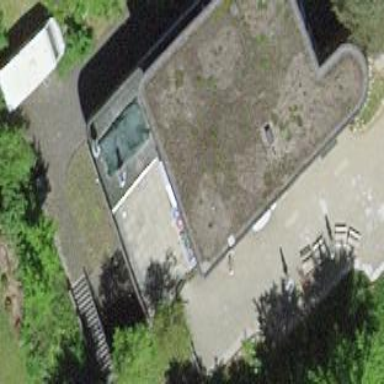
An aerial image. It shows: Kindergarten building.